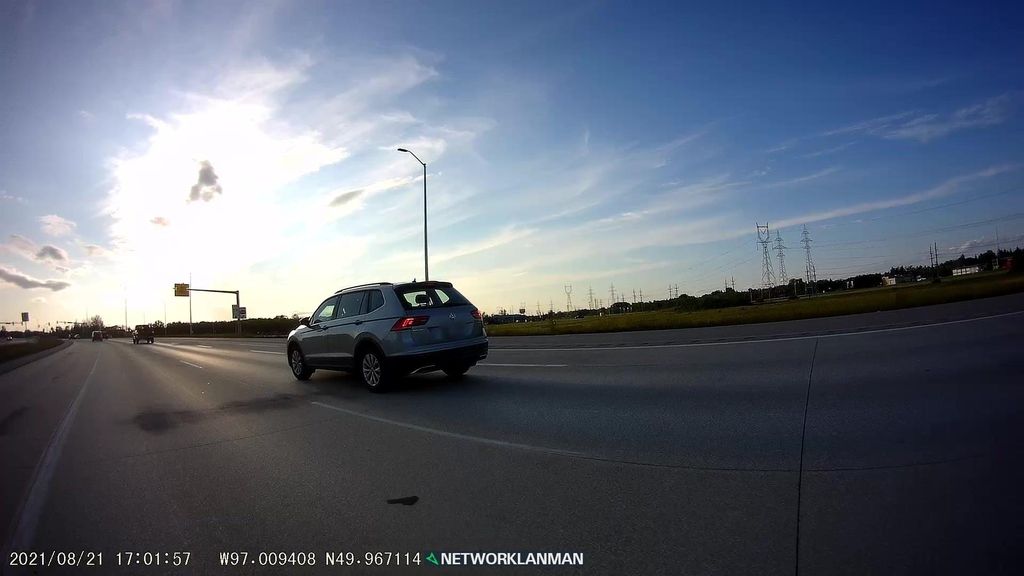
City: winnipeg